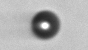
Label: bead